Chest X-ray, AP view. Patient: 69 years old, sex F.
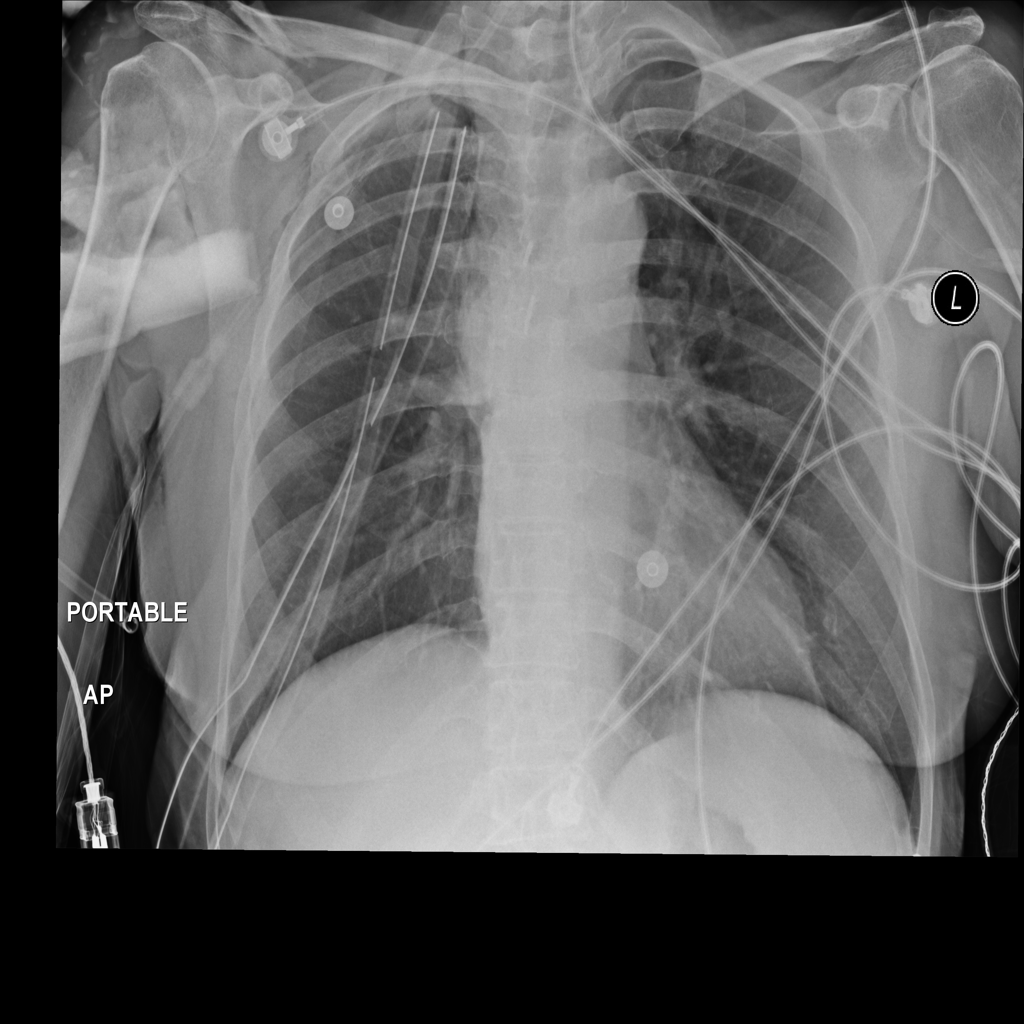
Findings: Pneumothorax